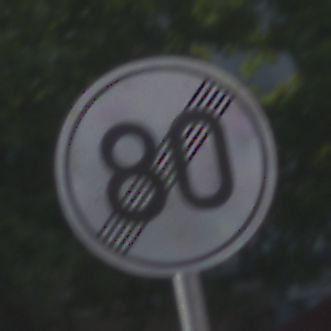
Verkehrszeichen: EndeGeschwindigkeit80
Umgebung: Outdoor, Urban
Tageszeit: MorningAfternoon
Wetter: Clear
Licht: Natural
Jahreszeit: NotSpecified
Kontrast: HighContrast